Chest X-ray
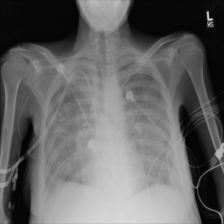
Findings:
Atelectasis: negative
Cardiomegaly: negative
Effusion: positive
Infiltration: positive
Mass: negative
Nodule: negative
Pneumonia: negative
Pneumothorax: negative
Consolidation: negative
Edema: negative
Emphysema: negative
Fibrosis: negative
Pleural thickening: negative
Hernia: negative